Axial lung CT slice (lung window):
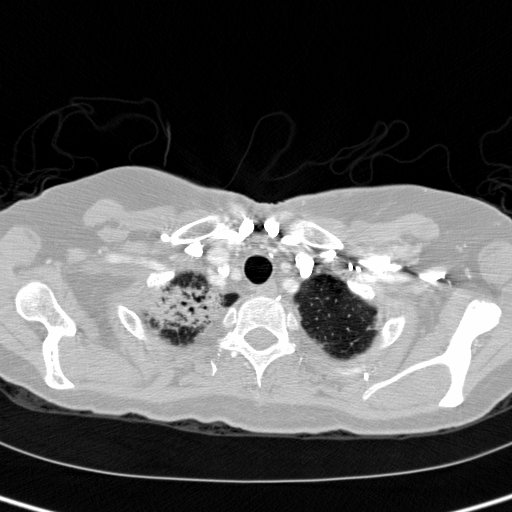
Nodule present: no